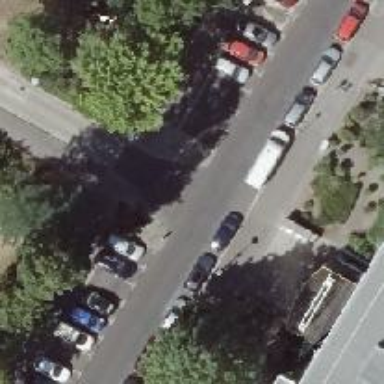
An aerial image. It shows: Residential road with asphalt surface and sidewalks on both sides. There is parking lane on the right side.